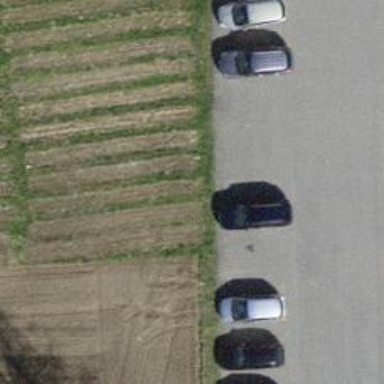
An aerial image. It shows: Parking area.